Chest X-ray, AP view. Patient: 33 years old, sex M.
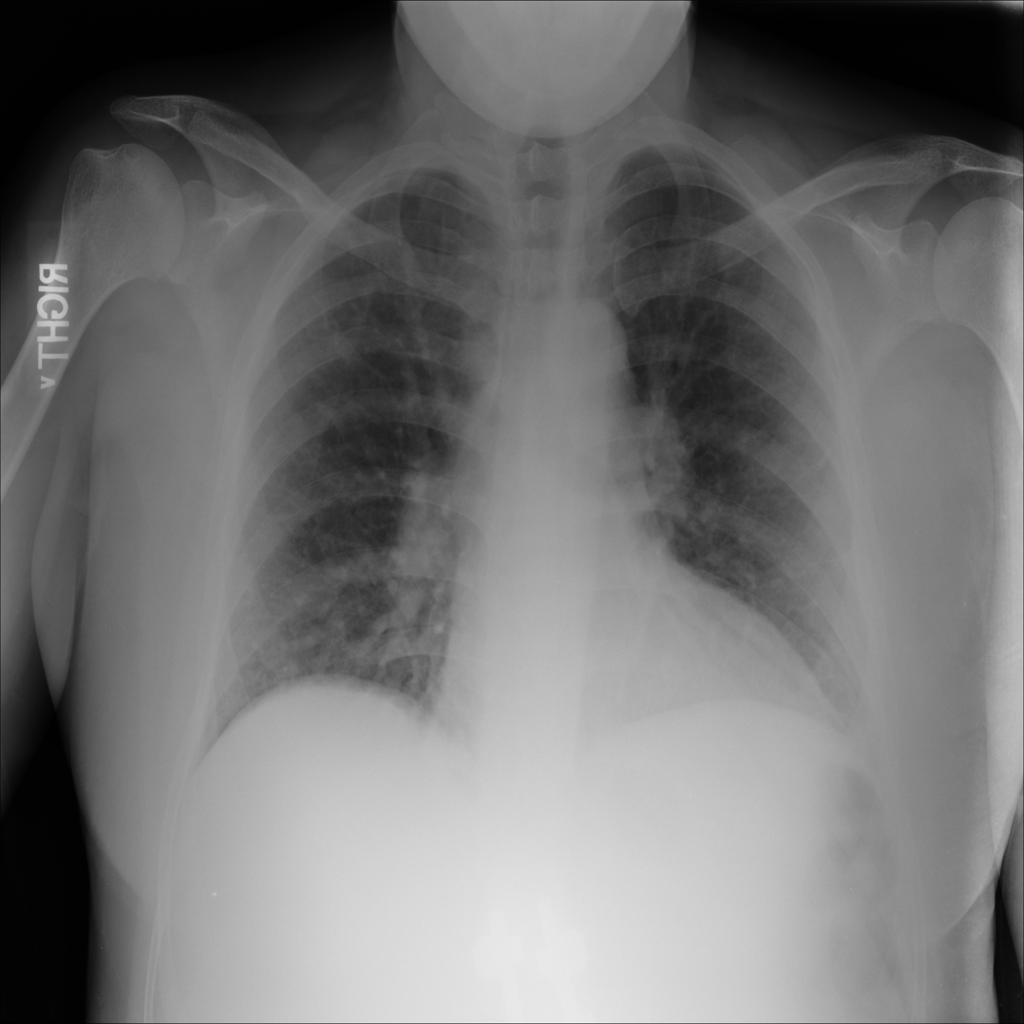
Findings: No Finding